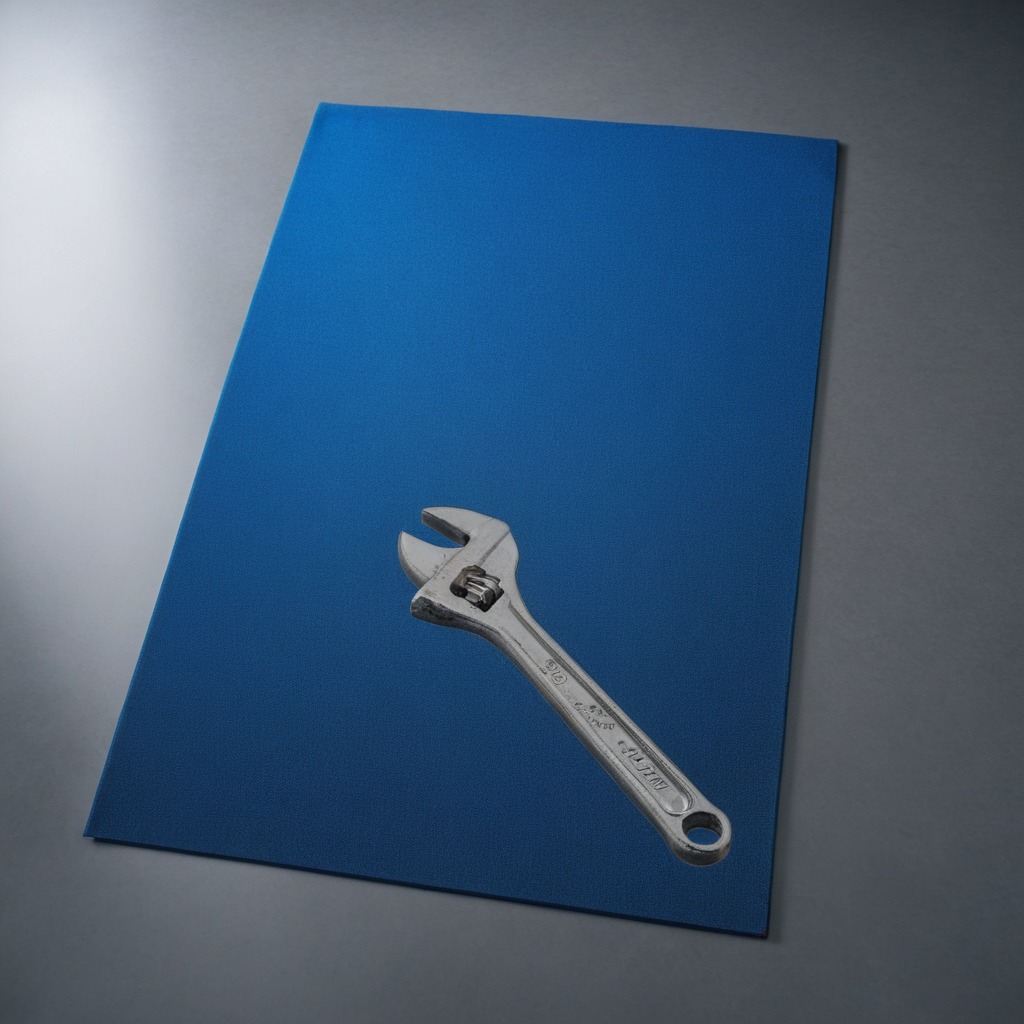
An wrench is lying on the tabletop.